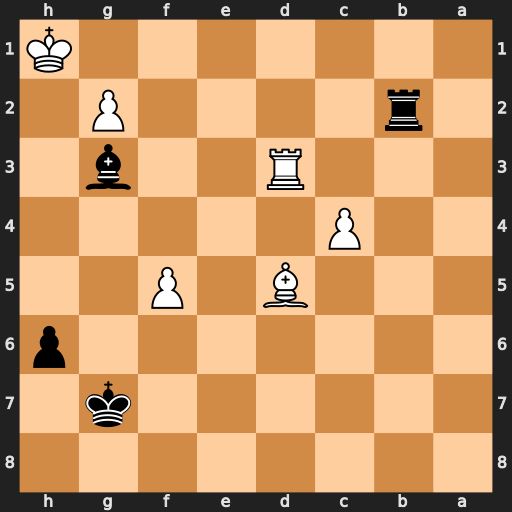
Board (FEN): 8/6k1/7p/3B1P2/2P5/3R2b1/1r4P1/7K
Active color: b
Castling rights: -
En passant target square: -
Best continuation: Rb1+ Rd1 Rxd1#